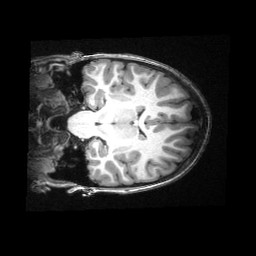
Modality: T1w
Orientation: coronal
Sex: male